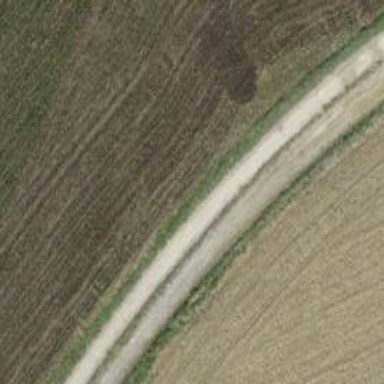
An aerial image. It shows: Pebblestone track with grade3 tracktype.